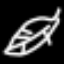
Label: leaf